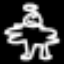
Label: angel